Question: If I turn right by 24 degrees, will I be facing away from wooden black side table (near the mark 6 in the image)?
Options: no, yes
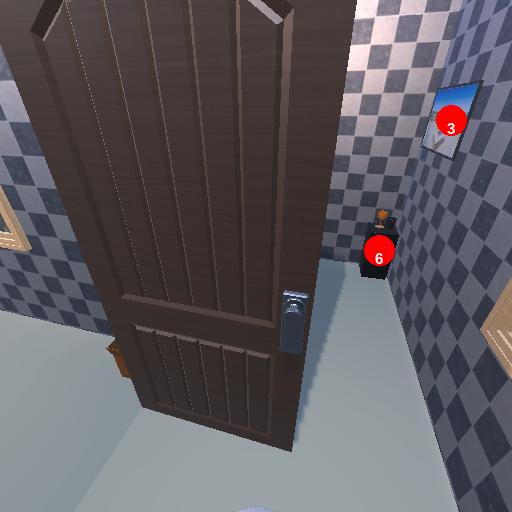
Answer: no